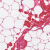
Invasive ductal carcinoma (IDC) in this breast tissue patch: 0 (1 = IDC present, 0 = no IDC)